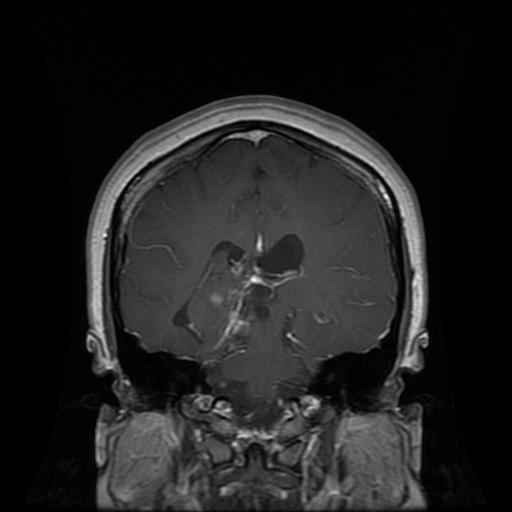
Label: glioma